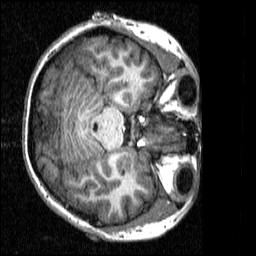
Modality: T1w
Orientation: axial